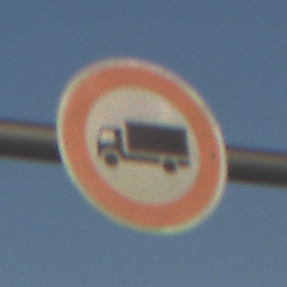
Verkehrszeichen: VerbotFuerKraftfahrzeugeUeberDreiKommaFuenfTonnen
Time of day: SunriseSunset
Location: Outdoor (Special)
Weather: Clear
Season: NotSpecified
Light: Natural